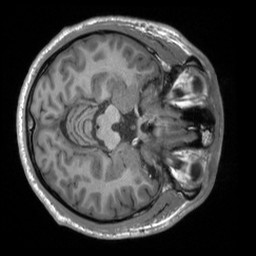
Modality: T1w
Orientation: axial
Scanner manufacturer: siemens
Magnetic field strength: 3 T
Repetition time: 2 s
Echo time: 0.0023 s